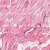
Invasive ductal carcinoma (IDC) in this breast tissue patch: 0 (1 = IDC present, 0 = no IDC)